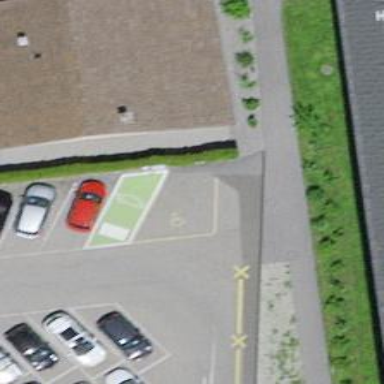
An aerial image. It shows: Charging station.